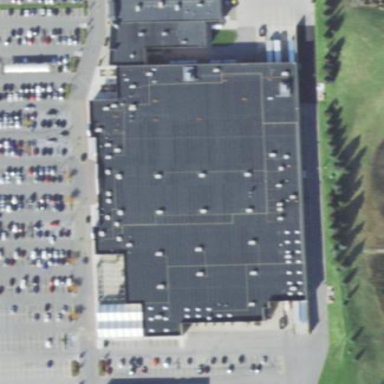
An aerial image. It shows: Retail building housing supermarket.